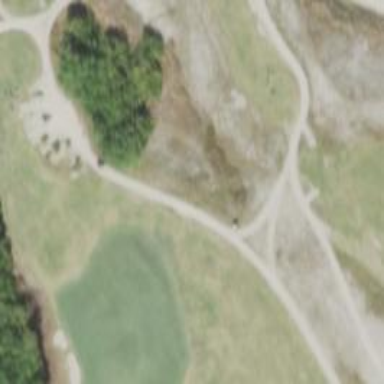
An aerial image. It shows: Footway that doubles as golf path.